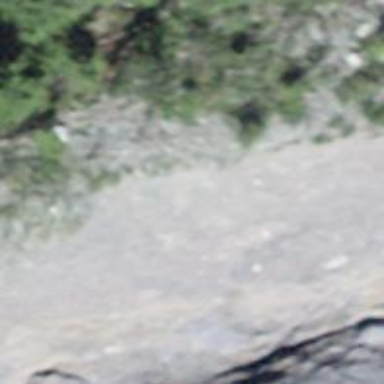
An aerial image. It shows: Cliff in nature.